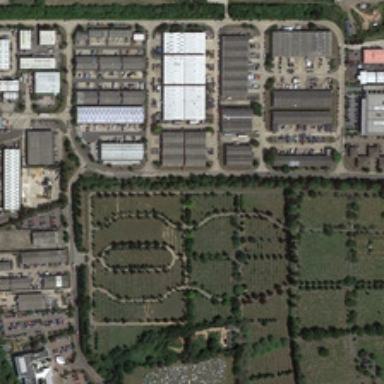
Many buildings are in an industriala area near some green trees .